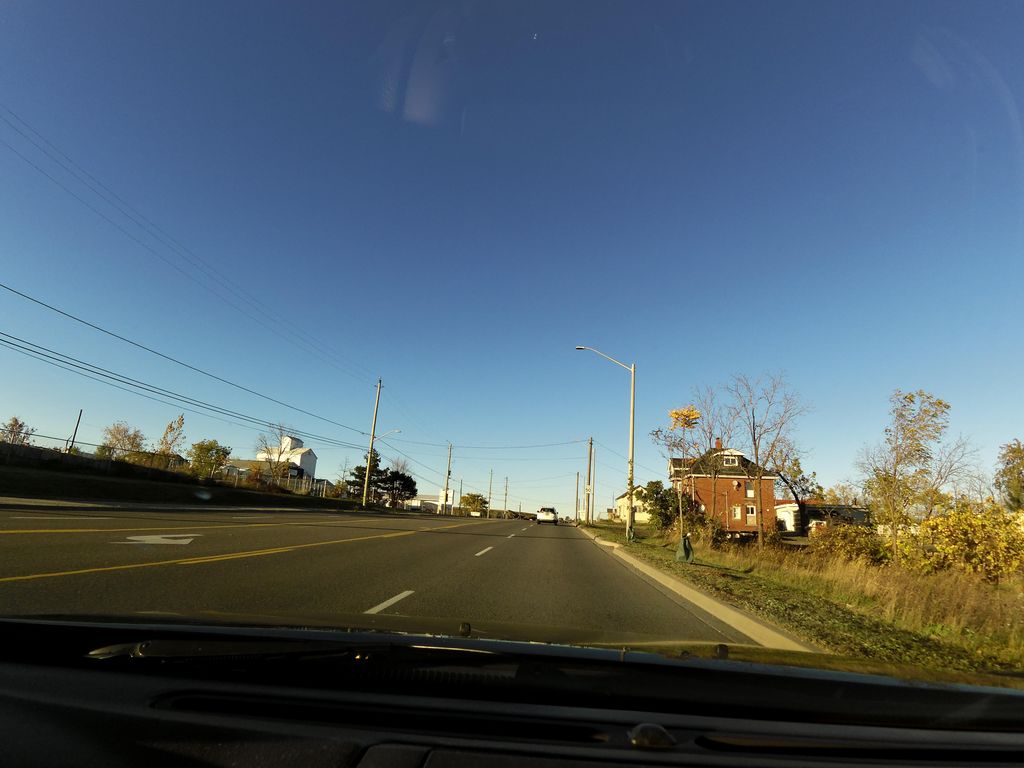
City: hamilton